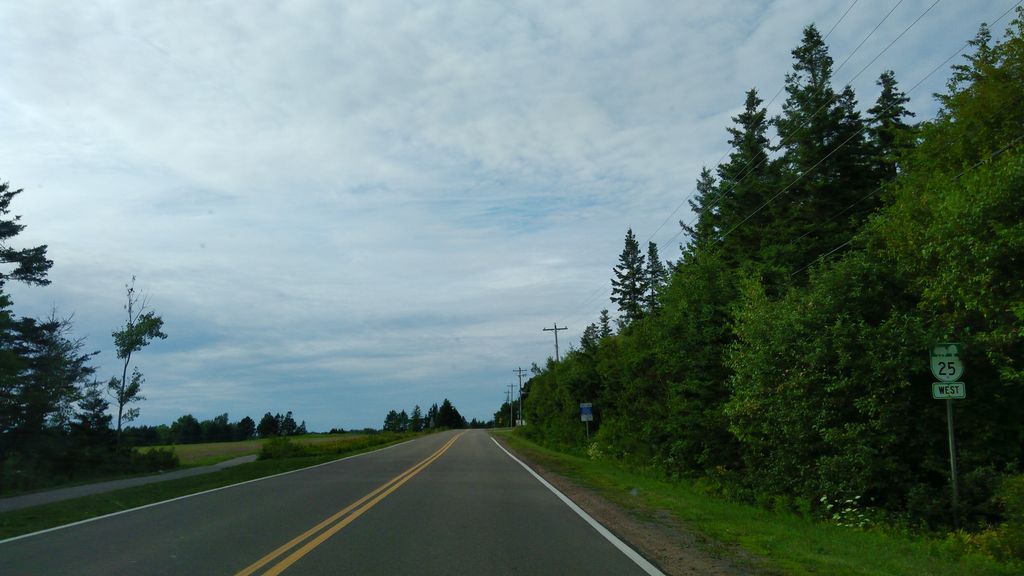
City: charlottetown